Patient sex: M
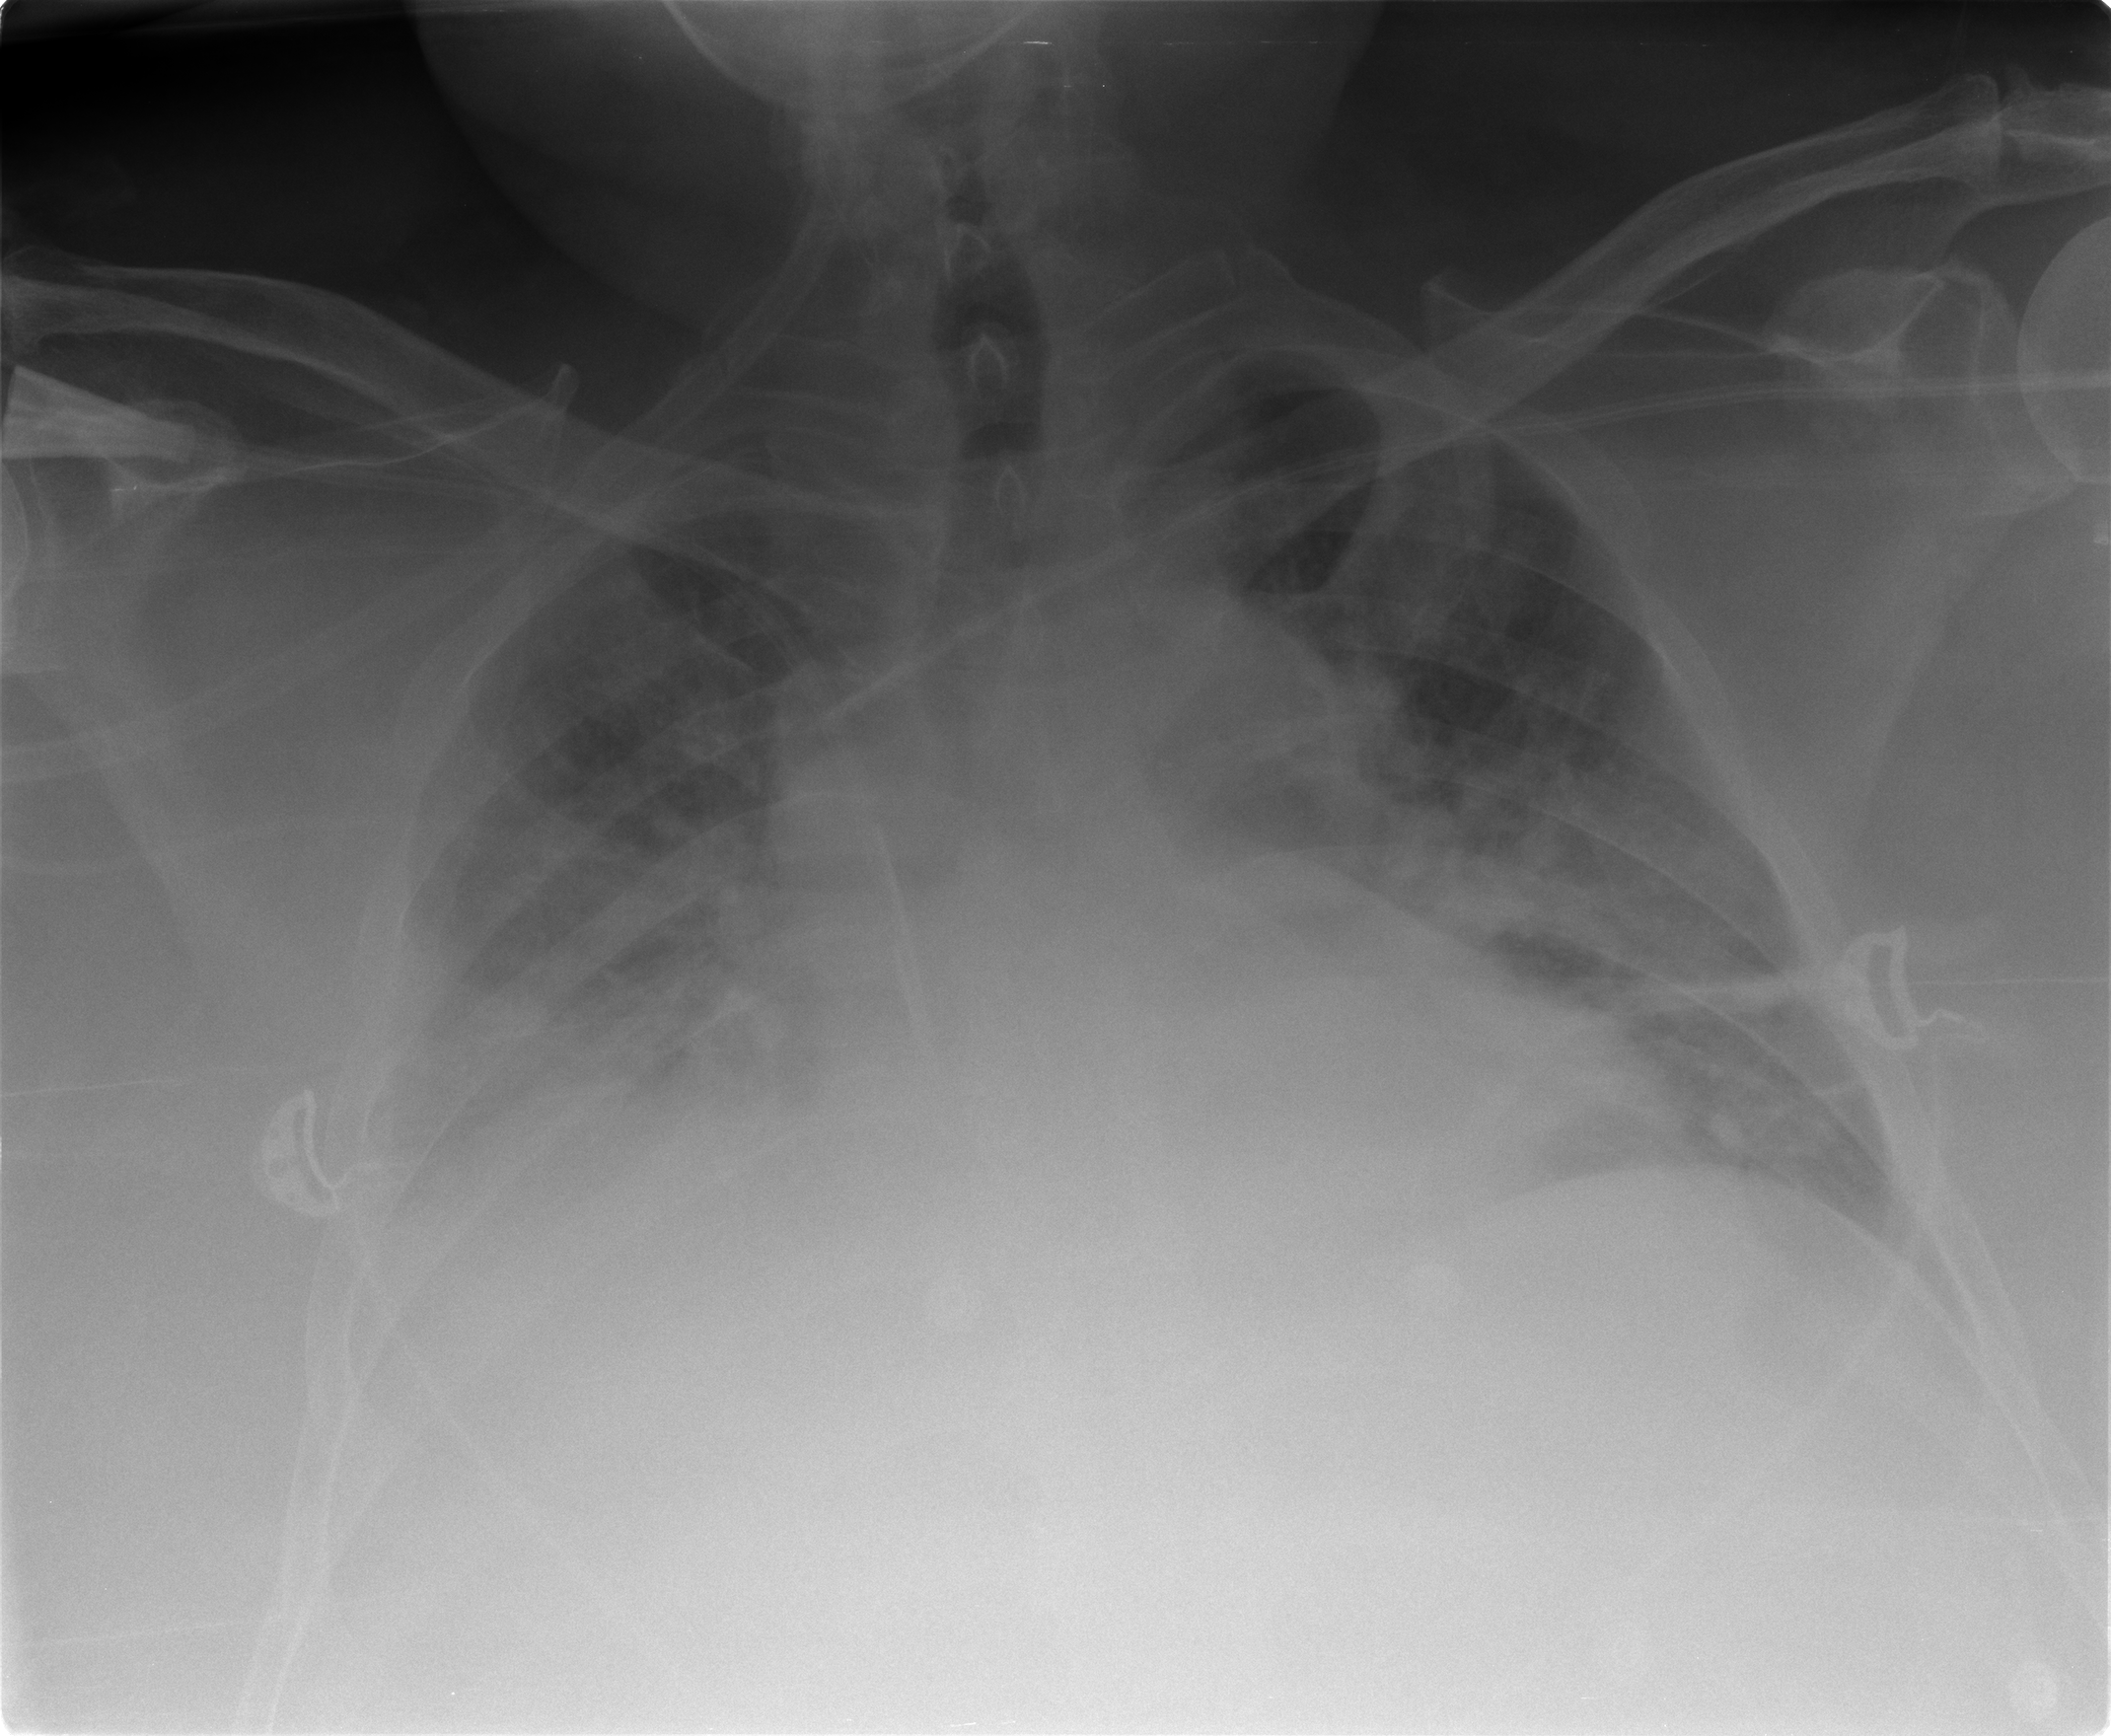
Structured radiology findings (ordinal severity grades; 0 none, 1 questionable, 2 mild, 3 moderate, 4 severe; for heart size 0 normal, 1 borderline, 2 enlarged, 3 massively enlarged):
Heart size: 2
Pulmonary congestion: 3
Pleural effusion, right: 3
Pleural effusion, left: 0
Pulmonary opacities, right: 3
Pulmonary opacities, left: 3
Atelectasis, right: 2
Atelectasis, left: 2